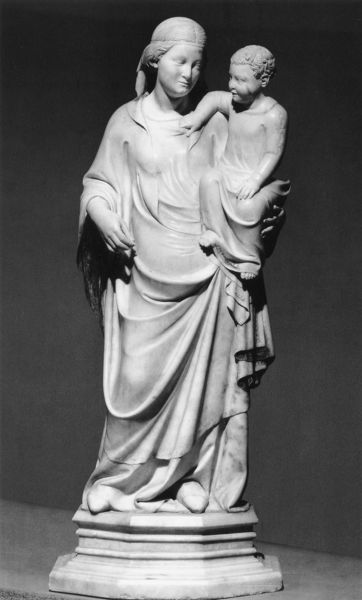
Titel: Madonna mit Kind (Orvieto)
Künstler: Andrea Pisano
Institution: Orvieto, Museo dell’ Opera del Duomo
Schlagwörter: hand, kopf, schatten, umhang, weiß, brust, frankreich, frau, frisur, kleid, köpfe, licht, marmor, mund, paris, blick, tuch, arm, augen, falten, halten, lang, sockel, stehen, stirnband, hände, figur, gewand, haare, mantel, kind, mutter, locken, scheitel, skulptur, statue, lächeln, füße, wangen, liebe, italien, baby, haarband, kopftuch, plastik, steinmetz, junge, wange, schwarzweiß, christus, jesus, backe, blickkontakt, maria, madonna, alabaster, jesuskind, maria mit kind, lieblich, muttergottes, pantokrator, christkind, c-schwung